Aerial crown-view tile of a tropical tree (Barro Colorado Island, Panama), acquired 20250414:
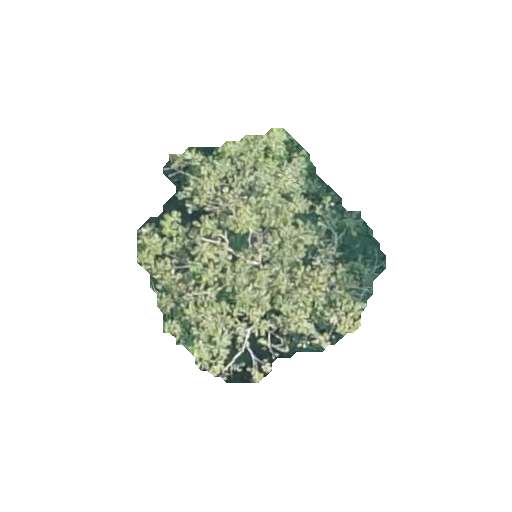
Species: Trattinnickia aspera
GBIF accepted scientific name: Trattinnickia aspera
Crown area: 62.448 m²